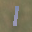
Label: 1